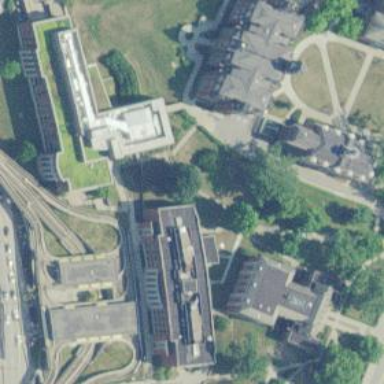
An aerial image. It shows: University building.